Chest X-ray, AP view. Patient: 38 years old, sex F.
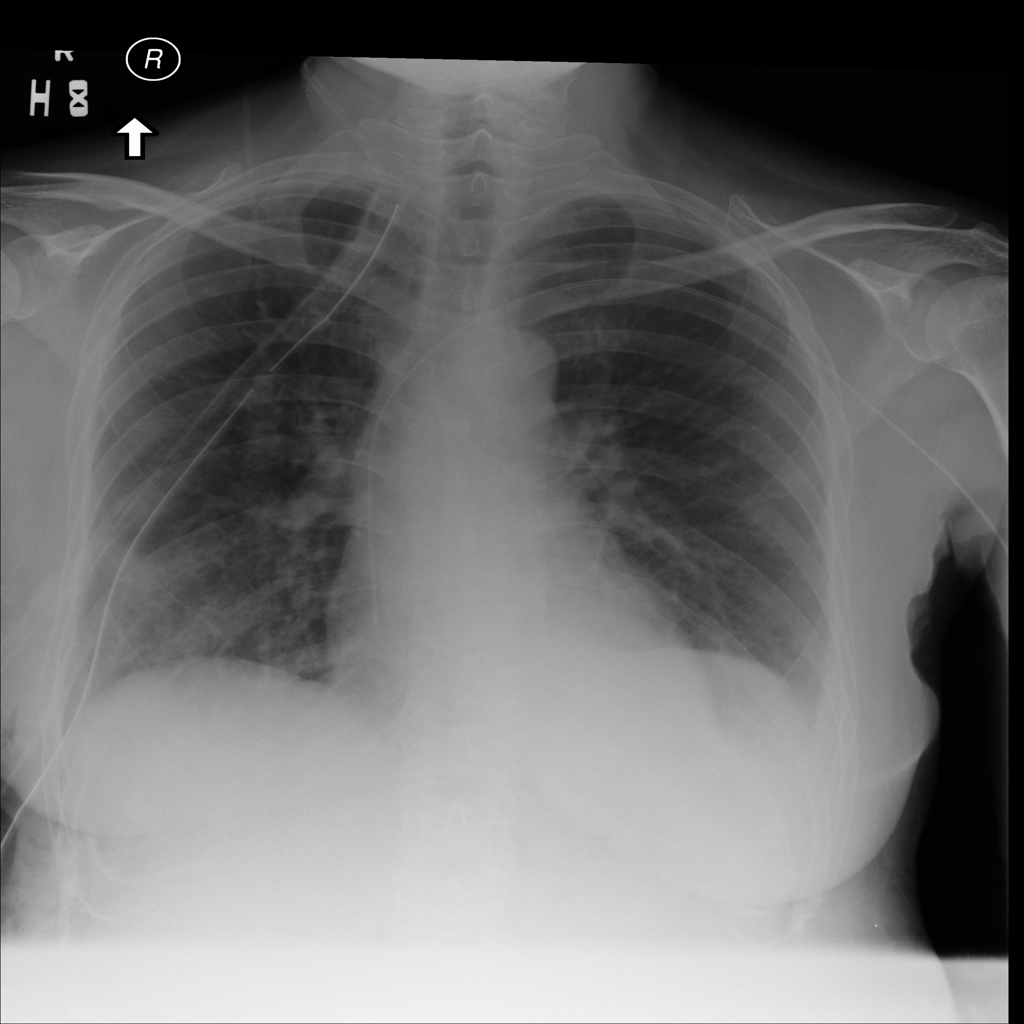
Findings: Infiltration